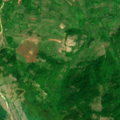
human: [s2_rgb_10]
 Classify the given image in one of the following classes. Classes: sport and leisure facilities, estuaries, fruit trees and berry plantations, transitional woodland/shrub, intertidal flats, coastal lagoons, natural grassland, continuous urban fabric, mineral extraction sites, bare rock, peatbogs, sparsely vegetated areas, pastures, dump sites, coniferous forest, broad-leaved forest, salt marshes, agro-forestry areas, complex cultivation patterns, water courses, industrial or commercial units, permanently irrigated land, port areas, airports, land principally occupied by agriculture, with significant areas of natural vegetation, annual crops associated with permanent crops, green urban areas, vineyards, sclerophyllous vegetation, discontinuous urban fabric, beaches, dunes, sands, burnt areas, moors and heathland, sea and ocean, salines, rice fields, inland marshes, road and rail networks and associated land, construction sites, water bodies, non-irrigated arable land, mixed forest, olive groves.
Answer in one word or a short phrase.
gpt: complex cultivation patterns, land principally occupied by agriculture, with significant areas of natural vegetation, broad-leaved forest, natural grassland, transitional woodland/shrub